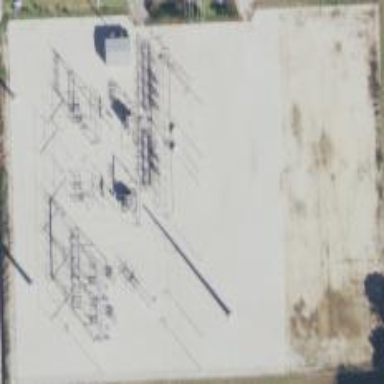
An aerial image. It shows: Outdoor distribution power substation enclosed by chain-link fence topped with barbed wire.